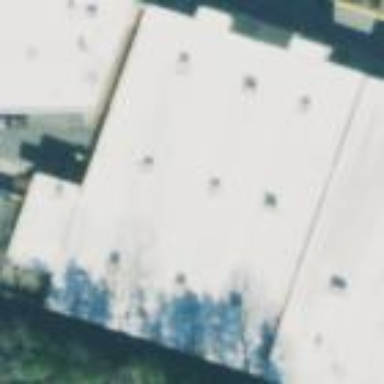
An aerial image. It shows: Building that is part of furniture shop.